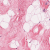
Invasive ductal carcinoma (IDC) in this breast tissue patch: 0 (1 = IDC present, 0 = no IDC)